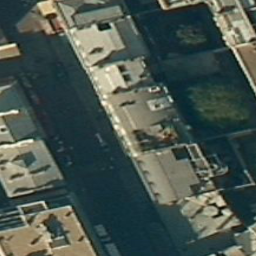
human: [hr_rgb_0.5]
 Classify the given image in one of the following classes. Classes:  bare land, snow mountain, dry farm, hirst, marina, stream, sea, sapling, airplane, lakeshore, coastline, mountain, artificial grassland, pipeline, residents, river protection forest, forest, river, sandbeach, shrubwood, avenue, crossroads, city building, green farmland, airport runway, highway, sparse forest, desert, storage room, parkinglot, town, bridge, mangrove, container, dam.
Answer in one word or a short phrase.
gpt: city building